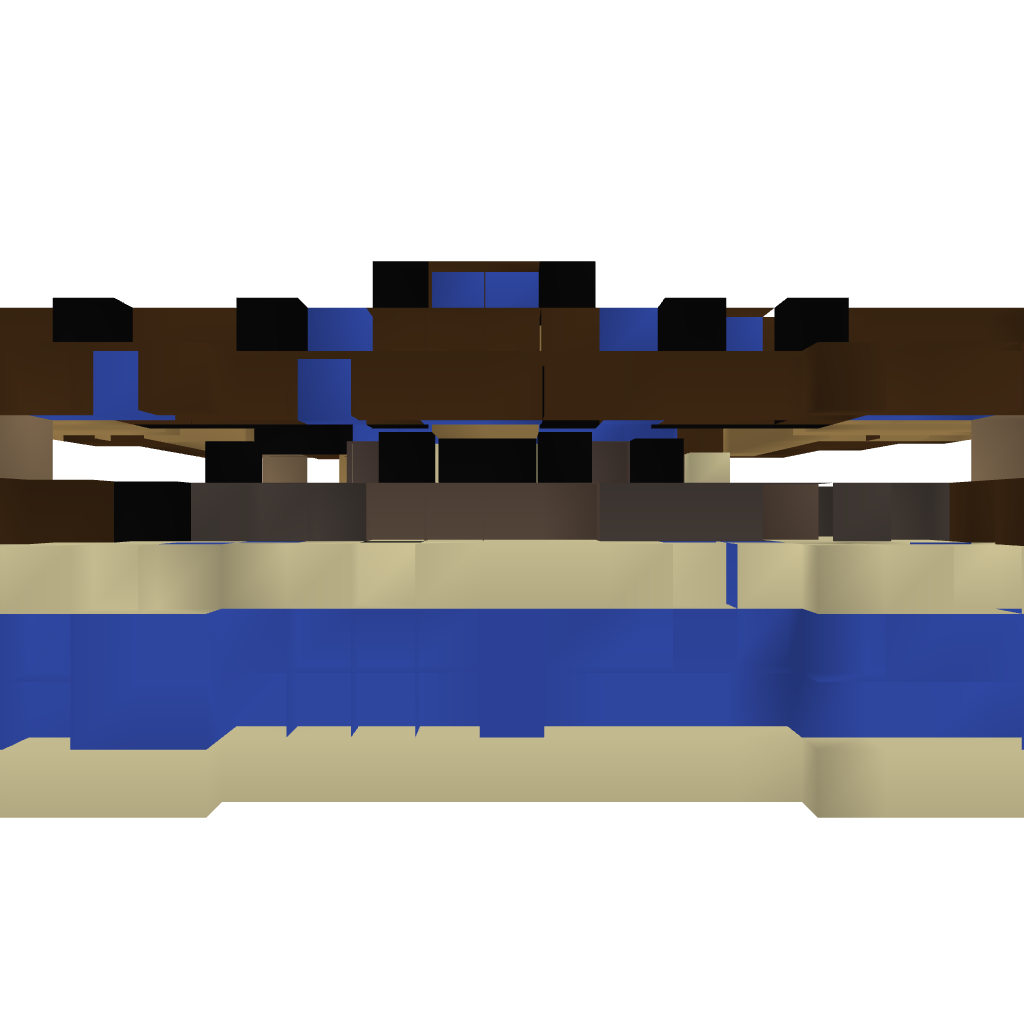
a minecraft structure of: Train Station - Automated